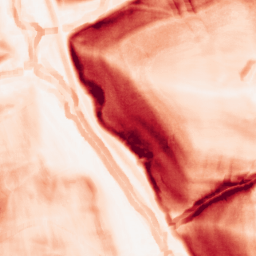
Category: morphological
Decomposition family: morphological_gradient
Decomposition parameters: size: 7
shape: square
Upsampling method: sinc_hamming
Upsampling parameters: scale: 8
kernel_size: 16
Upsampling scale: 8